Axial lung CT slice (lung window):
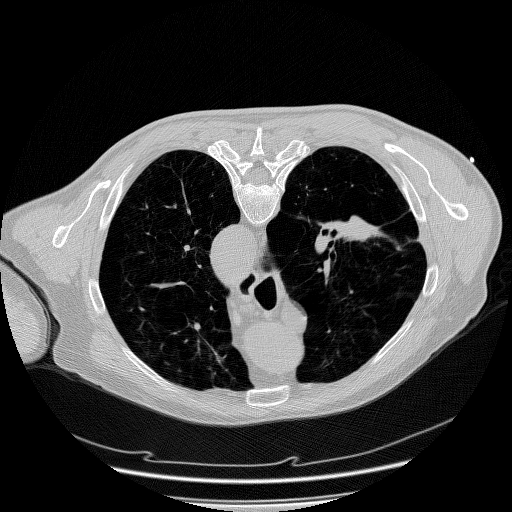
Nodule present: no